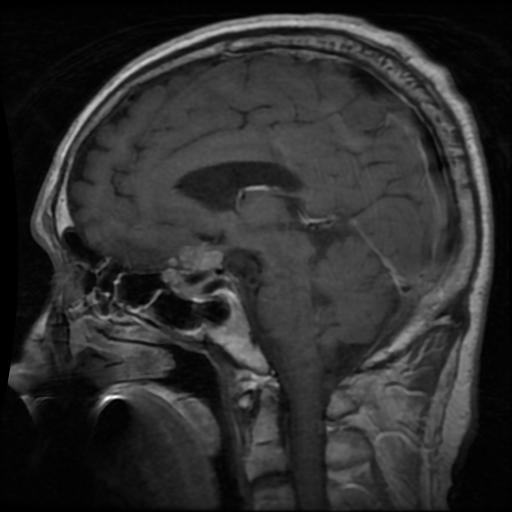
Label: pituitary